Question: I'm newbie in gxt using java.
I have 8 FramedPanel and I need draw in the next order, but I not have idea how.
FramedPanels numbers:

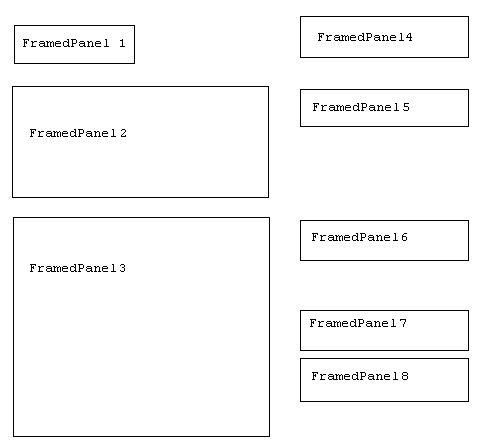
Answer: You can create your desired layout by using VerticalLayoutContainer and HorizontalLayoutContainer.
Don't know if this will be the best solution, but I think it will work!